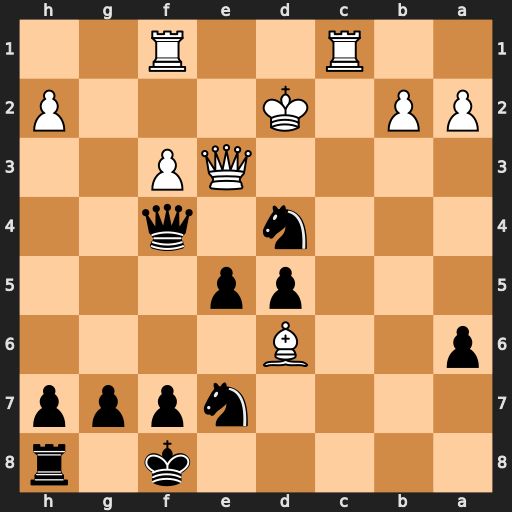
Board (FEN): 5k1r/4nppp/p2B4/3pp3/3n1q2/4QP2/PP1K3P/2R2R2
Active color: b
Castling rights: -
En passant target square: -
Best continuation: Qxe3+ Kxe3 Nf5+ Kf2 Nxd6